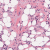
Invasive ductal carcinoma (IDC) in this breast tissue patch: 0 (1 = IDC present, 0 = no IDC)